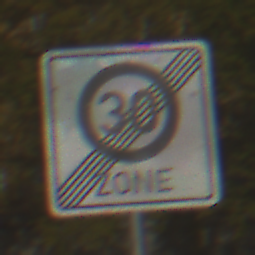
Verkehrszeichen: EndeZone30
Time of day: MorningAfternoon
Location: Outdoor (Suburban)
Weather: PartlyCloudy
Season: NotSpecified
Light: Natural